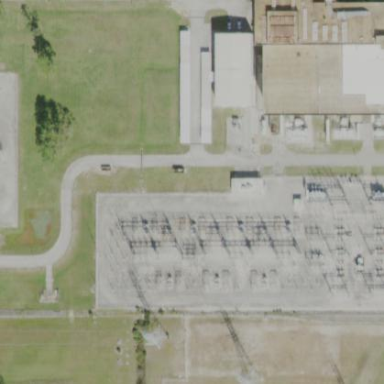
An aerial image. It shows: Outdoor power substation enclosed by fence. The substation operates at the transmission level.